Question: I need to be able to hide the grid(what's under the Food titlebar) when the food title bar is tapped.
From what I have found I had to use Event Delegation, but for some reason my testing with an Alert() didnt do anything when I had click on Food TitleBar.
Can someone help me? (Using architect, so it would be easier for me to have the solution using architect since most of the code generated is ReadOnly -_-')

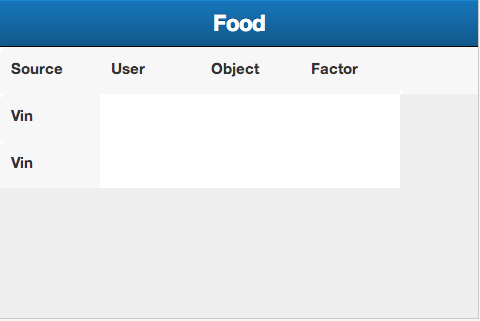
Answer: I've only used architect once. But Im pretty sure there is an interface to edit the code that it is generated. <URL>.
'''
Ext.Loader.setConfig({
enabled: true
});
Ext.application({
name: ('SF' || 'SenchaFiddle'),
launch: function () {
Ext.define('MyApp.view.home', {
extend: 'Ext.Container',
xtype: 'homecontainer',
config: {
items: [{
xtype: 'toolbar',
title: 'test',
dock: 'top',
listeners: {
painted: function (element, opt) {
element.on('tap', function () {
alert('Test');
});
}
}
}]
}
});
Ext.Viewport.add(Ext.create('MyApp.view.home'));
}
});
'''